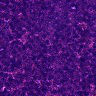
Metastatic tissue present: no